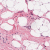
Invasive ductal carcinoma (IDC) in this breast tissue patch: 0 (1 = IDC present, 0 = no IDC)